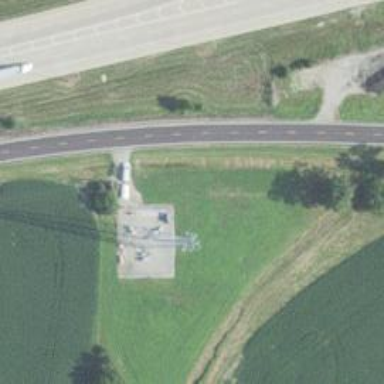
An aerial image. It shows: Man-made mast used for communication purposes.